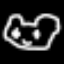
Label: frog